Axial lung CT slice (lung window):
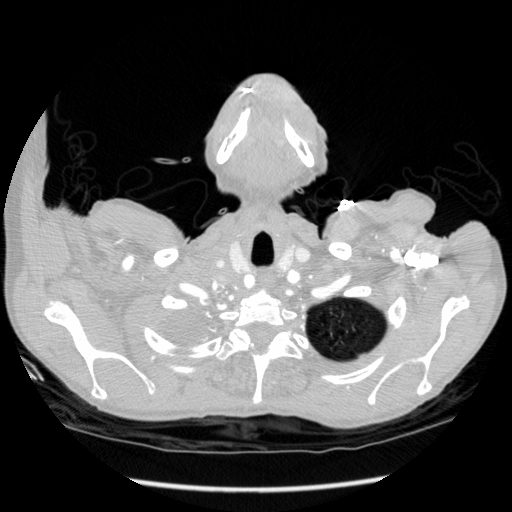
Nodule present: no